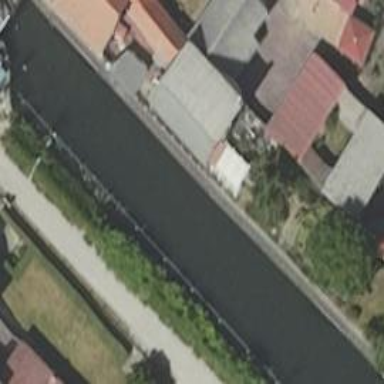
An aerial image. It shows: Canal with riverbanks.